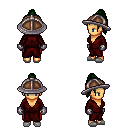
a pixel art fantasy rpg character, female body template, human, tanned skin, red robe, red pants, green long topknot hairstyle, chain helm, metal gloves, white slippers, four views (front, back, left, right), 2x2 character sprite sheet, small pixel art, hard edges, no anti-aliasing